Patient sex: M
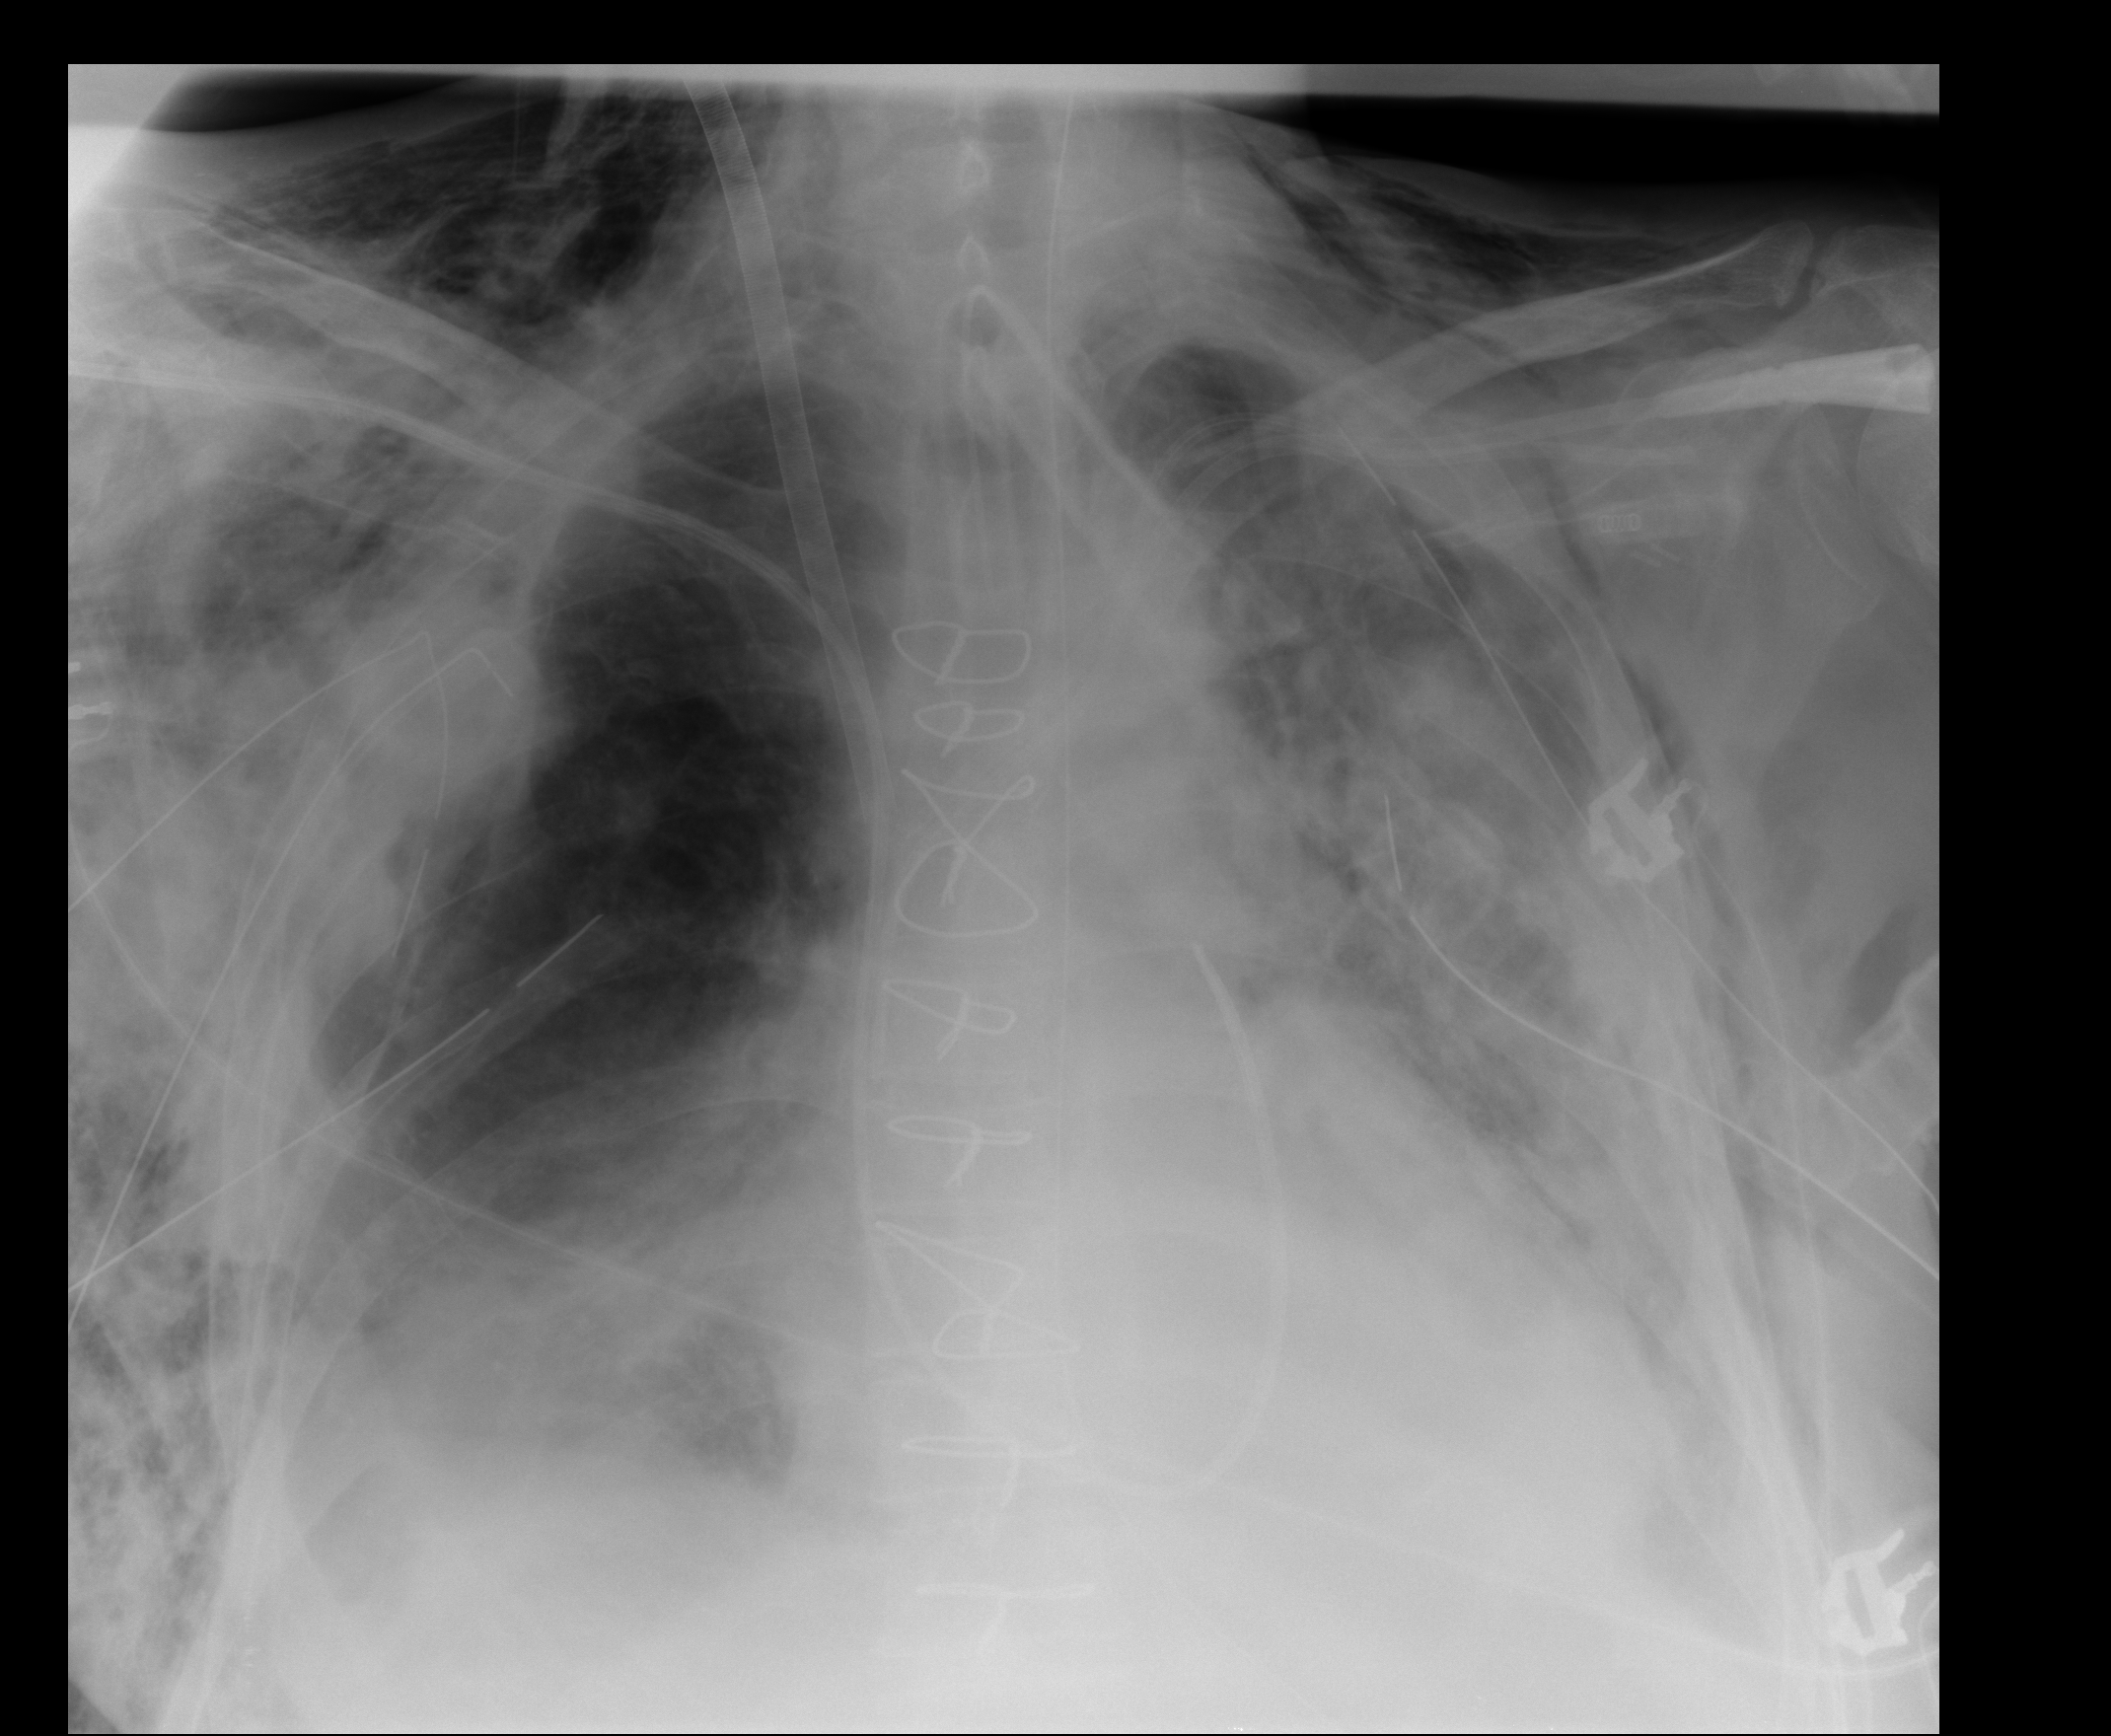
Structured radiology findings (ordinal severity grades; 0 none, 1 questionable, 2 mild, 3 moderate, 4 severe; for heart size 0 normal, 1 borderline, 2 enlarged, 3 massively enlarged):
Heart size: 0
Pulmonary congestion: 1
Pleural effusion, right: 2
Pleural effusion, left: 2
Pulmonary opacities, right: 2
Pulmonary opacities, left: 3
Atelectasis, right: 2
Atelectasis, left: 3